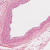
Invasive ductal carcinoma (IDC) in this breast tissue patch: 0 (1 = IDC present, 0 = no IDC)